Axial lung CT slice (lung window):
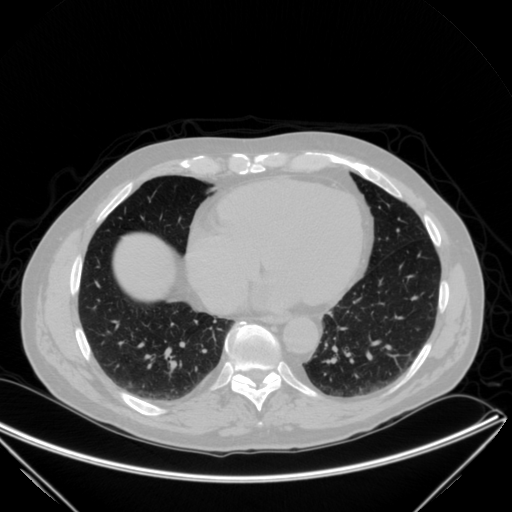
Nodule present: no